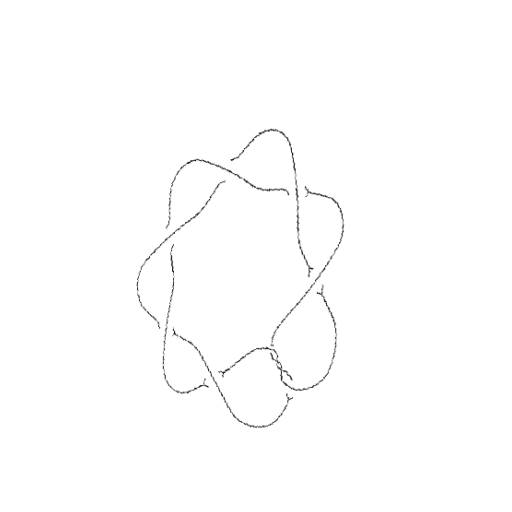
Crossing number: 10